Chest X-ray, PA view. Patient: 33 years old, sex M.
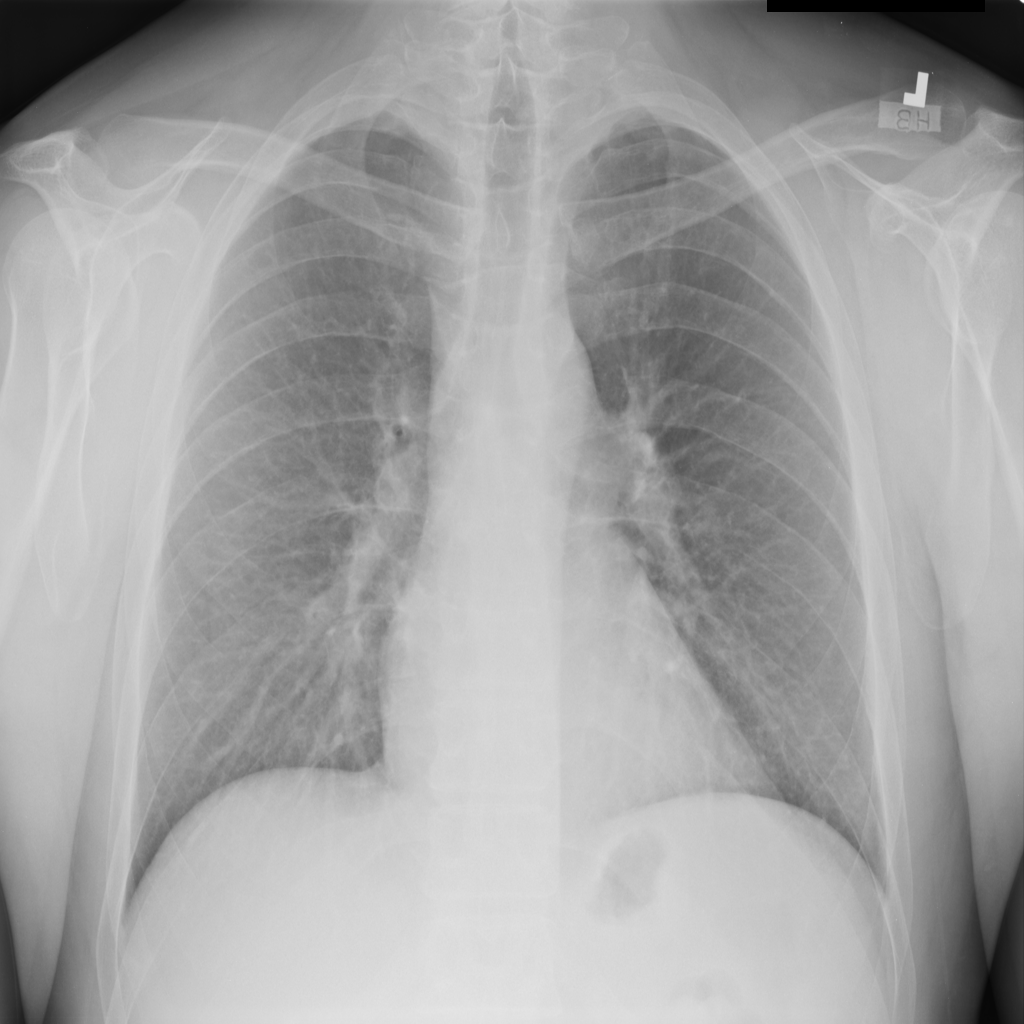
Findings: No Finding